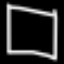
Label: square